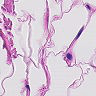
Metastatic tissue present: no